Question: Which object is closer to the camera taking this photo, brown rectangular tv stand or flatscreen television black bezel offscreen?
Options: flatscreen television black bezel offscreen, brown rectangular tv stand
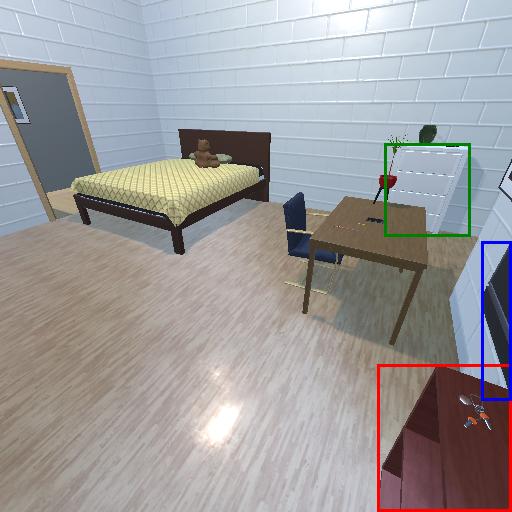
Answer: flatscreen television black bezel offscreen